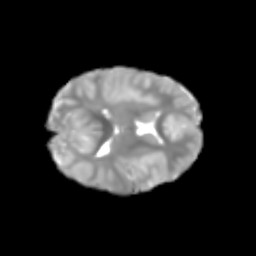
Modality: T2w
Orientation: axial
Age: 6
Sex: female
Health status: healthy